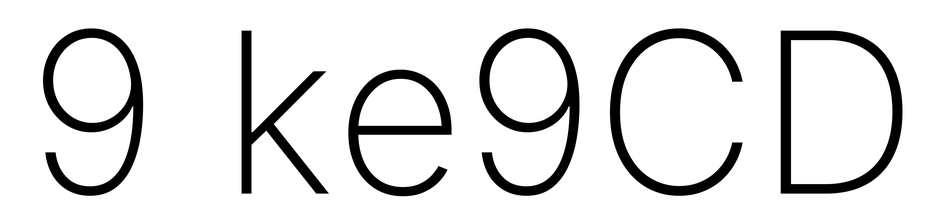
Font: Inter_ExtraLight